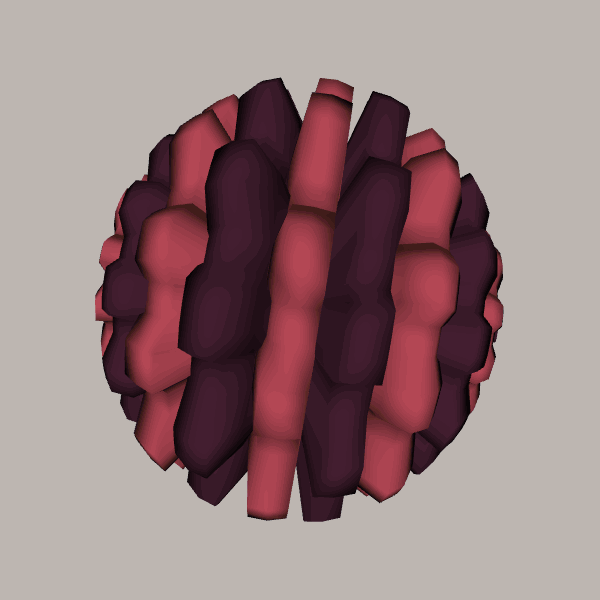
Background: light